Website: bh-photo
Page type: address-validator
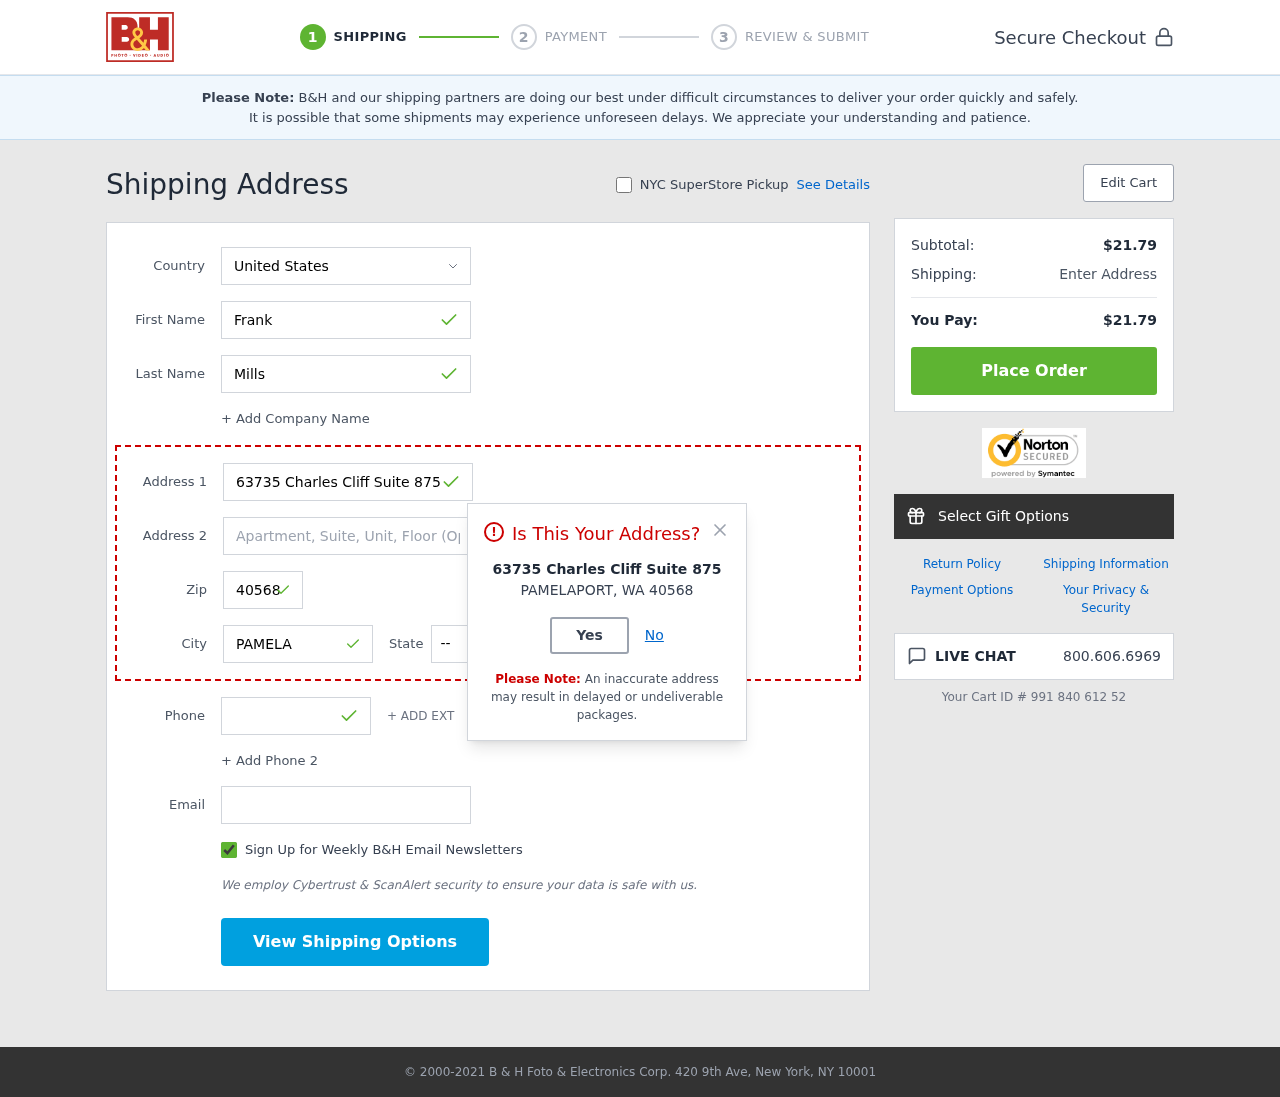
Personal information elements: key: PII_CITY
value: Pamelaport
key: PII_COUNTRY
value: United States
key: PII_EMAIL
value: frankmills@gmail.com
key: PII_FIRSTNAME
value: Frank
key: PII_LASTNAME
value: Mills
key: PII_PHONE
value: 2228753402
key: PII_POSTCODE
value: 40568
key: PII_STATE_ABBR
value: WA
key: PII_STREET
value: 63735 Charles Cliff Suite 875
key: PII_PHONE_PREFIX
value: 875
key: PII_PHONE_PREFIX_NUMERIC
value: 875
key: PII_CITY_MODAL
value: PAMELAPORT
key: PII_POSTCODE_FULL
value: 40568
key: PII_POSTCODE_NUMERIC
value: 40568
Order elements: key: ORDER_SUBTOTAL
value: $21.79
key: ORDER_TOTAL
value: $21.79
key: ORDER_ID
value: Your Cart ID # 991 840 612 52